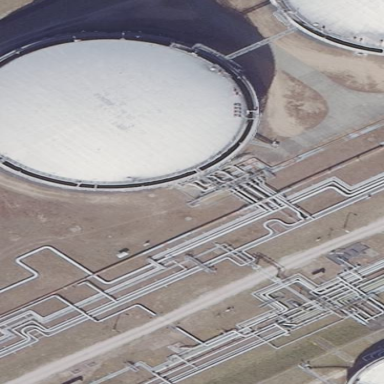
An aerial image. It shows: Storage tank building.